Interaction volume radius: 5 \u00c5
Interaction volume height: 30 \u00c5
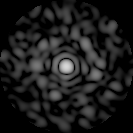
Disorder parameter: 0.8736